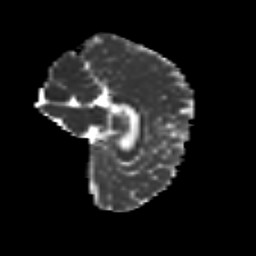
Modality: MD
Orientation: sagittal
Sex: female
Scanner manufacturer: siemens
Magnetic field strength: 3 T
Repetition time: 5 s
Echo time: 0.071 s